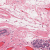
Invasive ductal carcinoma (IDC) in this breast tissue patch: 0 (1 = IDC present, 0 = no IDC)